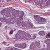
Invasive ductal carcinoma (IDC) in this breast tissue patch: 1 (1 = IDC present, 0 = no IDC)